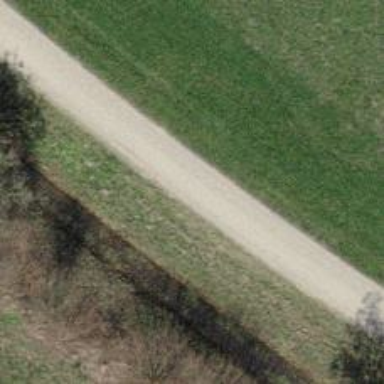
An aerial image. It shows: Agricultural track with grade2 track type suitable for agricultural vehicles.